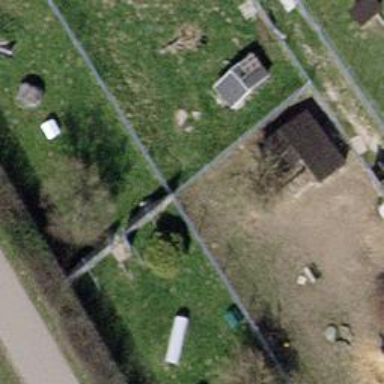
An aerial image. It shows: Fence.